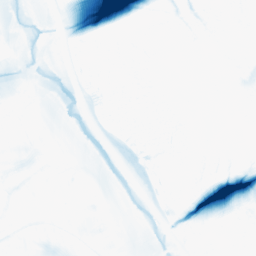
Category: morphological
Decomposition family: morphological_ellipse
Decomposition parameters: operation: closing
width: 50
height: 20
Upsampling method: quadratic
Upsampling parameters: scale: 2
Upsampling scale: 2